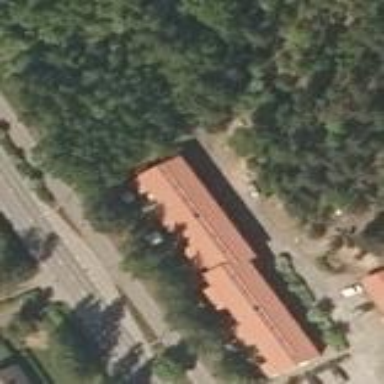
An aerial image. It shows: Terrace building with gabled roof.